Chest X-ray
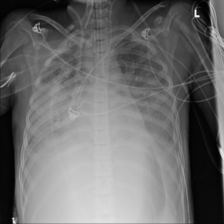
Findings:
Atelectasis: negative
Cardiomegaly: negative
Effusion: negative
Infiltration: positive
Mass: negative
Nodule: negative
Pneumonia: negative
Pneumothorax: negative
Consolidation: negative
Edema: negative
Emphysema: negative
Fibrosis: negative
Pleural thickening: negative
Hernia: negative